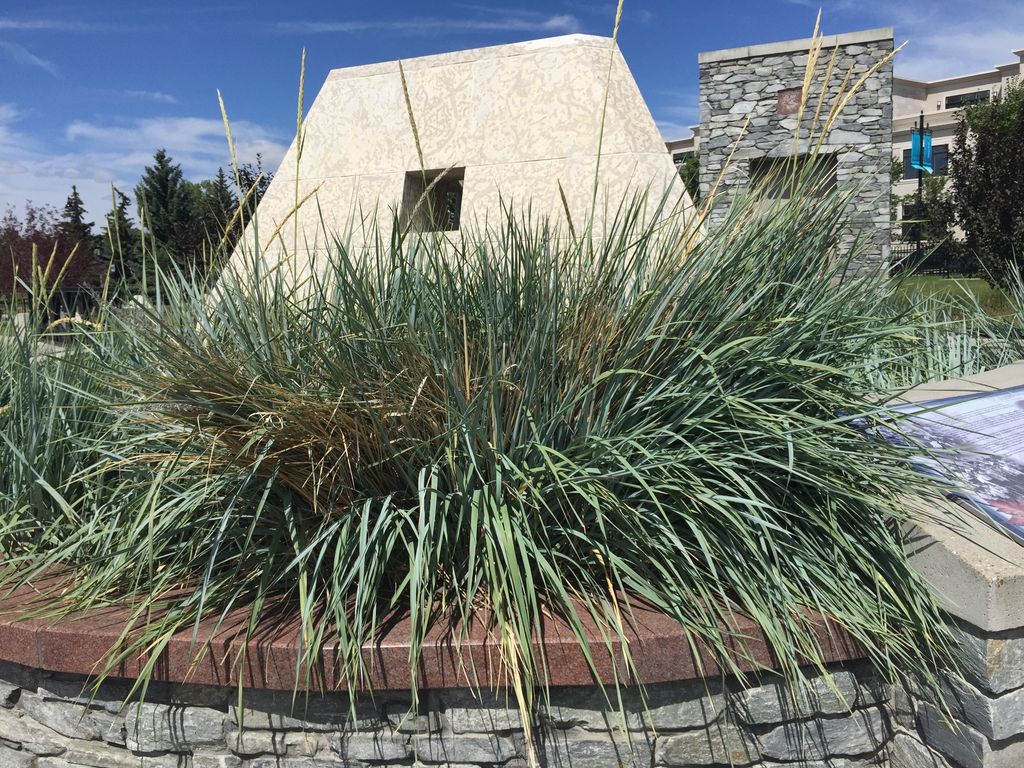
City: calgary